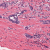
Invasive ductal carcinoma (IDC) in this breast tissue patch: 1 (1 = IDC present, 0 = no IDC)